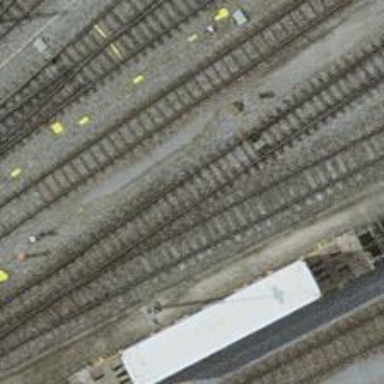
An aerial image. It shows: Railway yard with electrified tracks and single track.